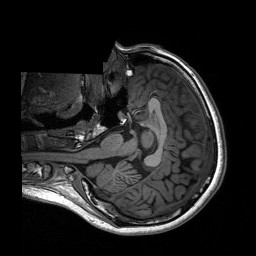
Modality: T1w
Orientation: axial
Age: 20
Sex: female
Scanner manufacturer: siemens
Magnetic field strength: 3 T
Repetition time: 2.3 s
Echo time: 0.00197 s